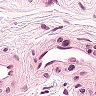
Metastatic tissue present: no